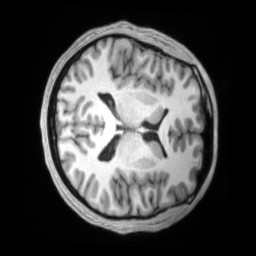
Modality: T1w
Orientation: axial
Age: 28
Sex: male
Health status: ill
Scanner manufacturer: siemens
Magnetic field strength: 3 T
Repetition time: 2.2 s
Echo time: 0.00157 s